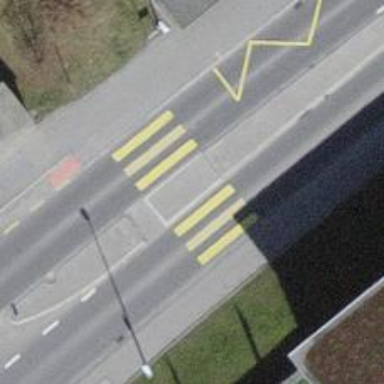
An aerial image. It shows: Footway with zebra crossing.